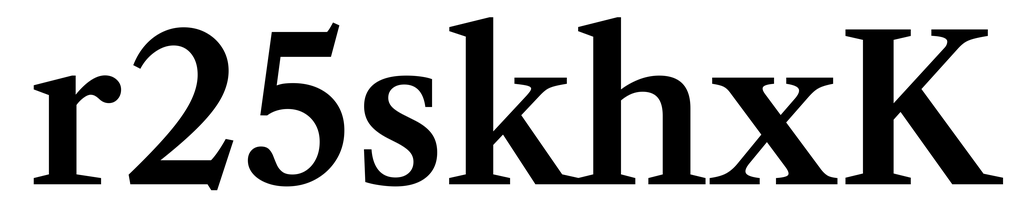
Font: LibreCaslonText_SemiBold